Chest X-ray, PA view. Patient: 53 years old, sex F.
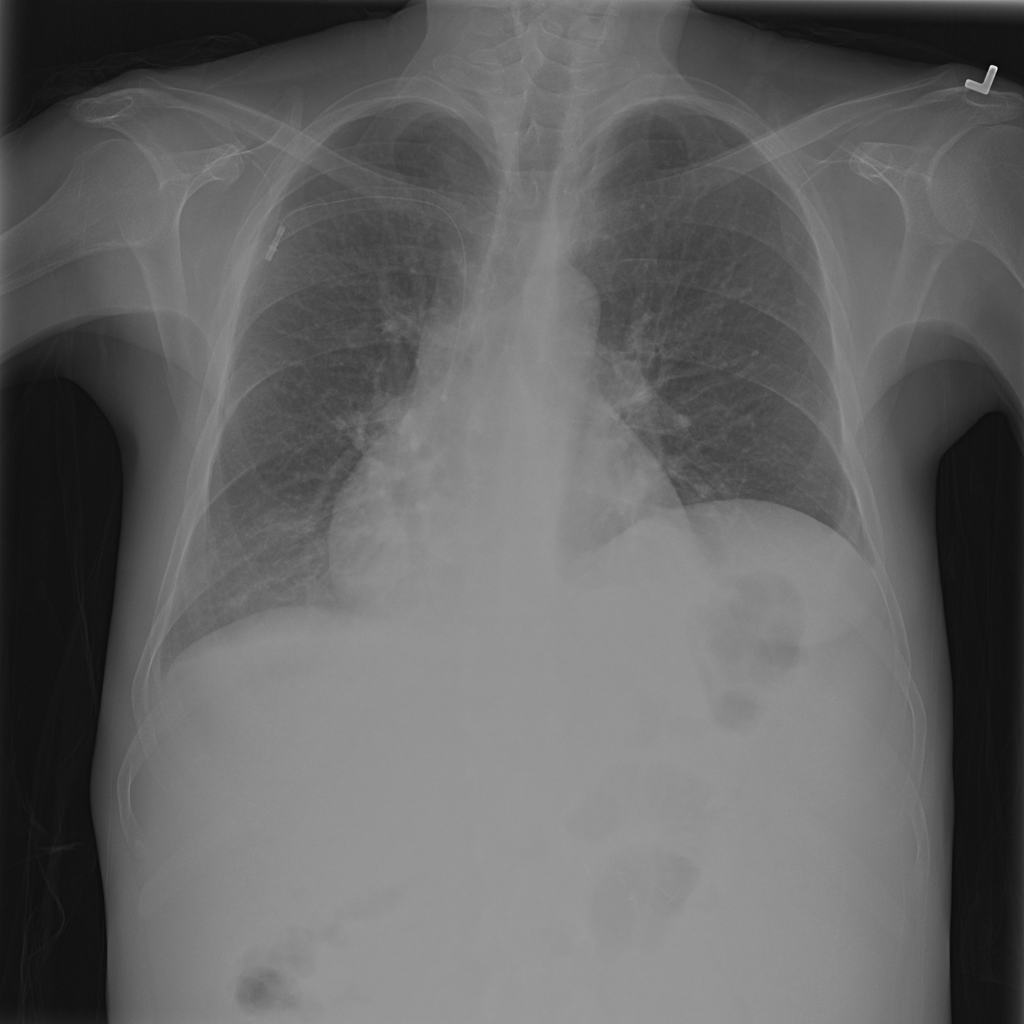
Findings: Effusion